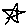
Label: star